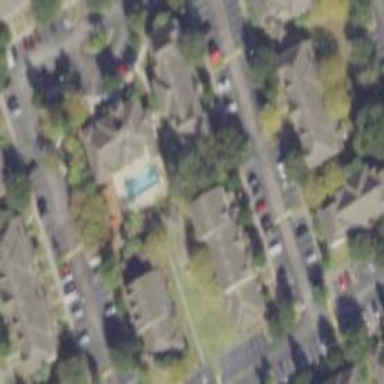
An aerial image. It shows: Swimming pool located in leisure land.